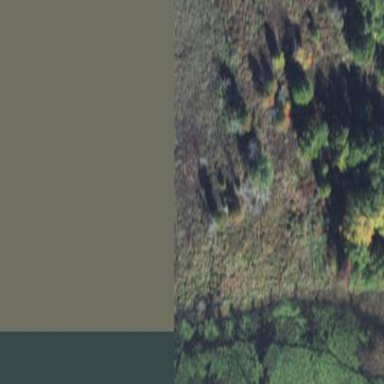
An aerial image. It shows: Marshy wetland area.